Interaction volume radius: 5 \u00c5
Interaction volume height: 20 \u00c5
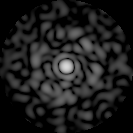
Disorder parameter: 0.7947